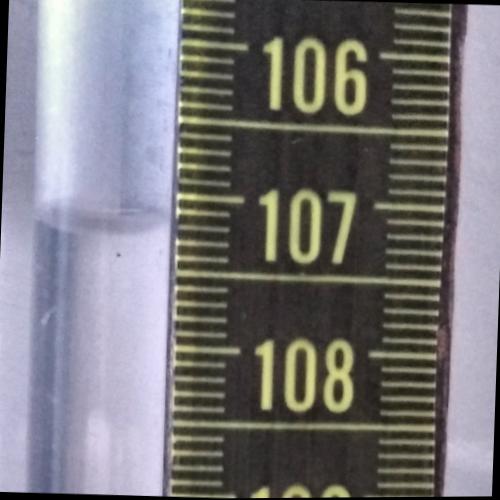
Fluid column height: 107.3 cm